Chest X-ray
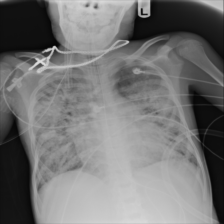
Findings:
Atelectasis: negative
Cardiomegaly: negative
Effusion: negative
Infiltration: negative
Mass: negative
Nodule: negative
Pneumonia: negative
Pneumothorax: negative
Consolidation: negative
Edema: negative
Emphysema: negative
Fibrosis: negative
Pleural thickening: negative
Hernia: negative